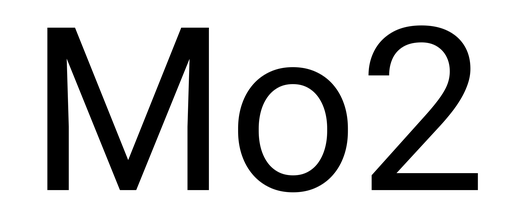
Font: Roboto_Regular